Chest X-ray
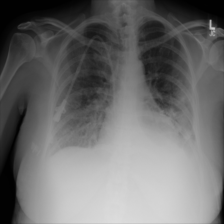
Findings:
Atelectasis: negative
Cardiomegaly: negative
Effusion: positive
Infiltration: positive
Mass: negative
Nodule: negative
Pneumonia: negative
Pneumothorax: negative
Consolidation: negative
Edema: negative
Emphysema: negative
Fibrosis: negative
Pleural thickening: negative
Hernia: negative